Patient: sex M, age 69
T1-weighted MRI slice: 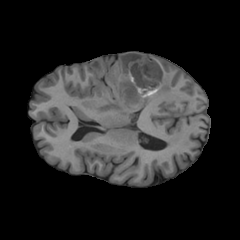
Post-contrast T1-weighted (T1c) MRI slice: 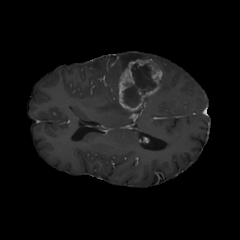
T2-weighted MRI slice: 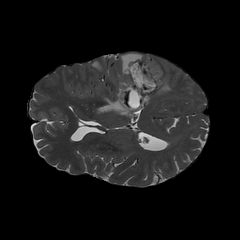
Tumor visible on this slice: yes
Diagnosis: Glioblastoma, IDH-wildtype
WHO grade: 4